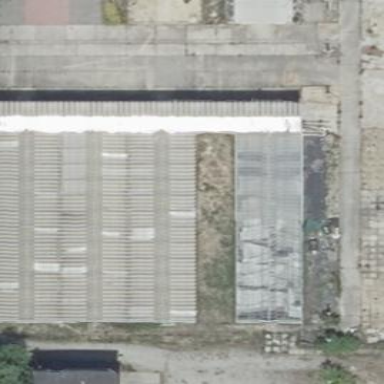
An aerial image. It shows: Greenhouse.